Question: I was using a program made in C# and came across these progress bars, one of which is blue.
Here's a picture of the progress bars in question:

The forecolor property obviously doesn't do anything, so does anyone know how to do this?
Thanks
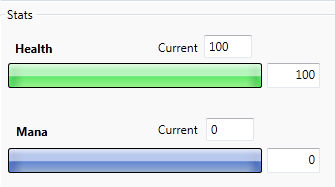
Answer: Disabling Visual styles as Habib suggested will work, But if you application relies on visual styles to look nicer, You will have to use a custom progress bar.
<URL>
TerrariViewer uses Wpf as I understand, and if your willing to use that, this is a possibility
<URL>